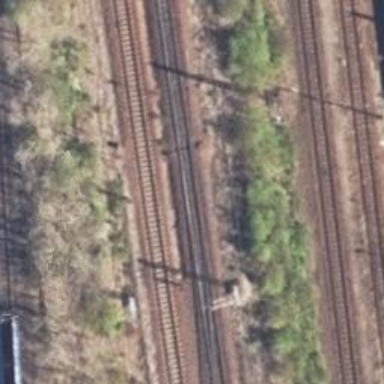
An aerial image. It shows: Railway switch.